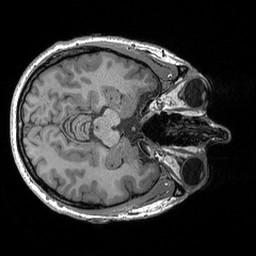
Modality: T1w
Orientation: axial
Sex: male
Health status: healthy
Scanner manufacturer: siemens
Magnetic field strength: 3 T
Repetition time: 1.7 s
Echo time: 0.00296 s